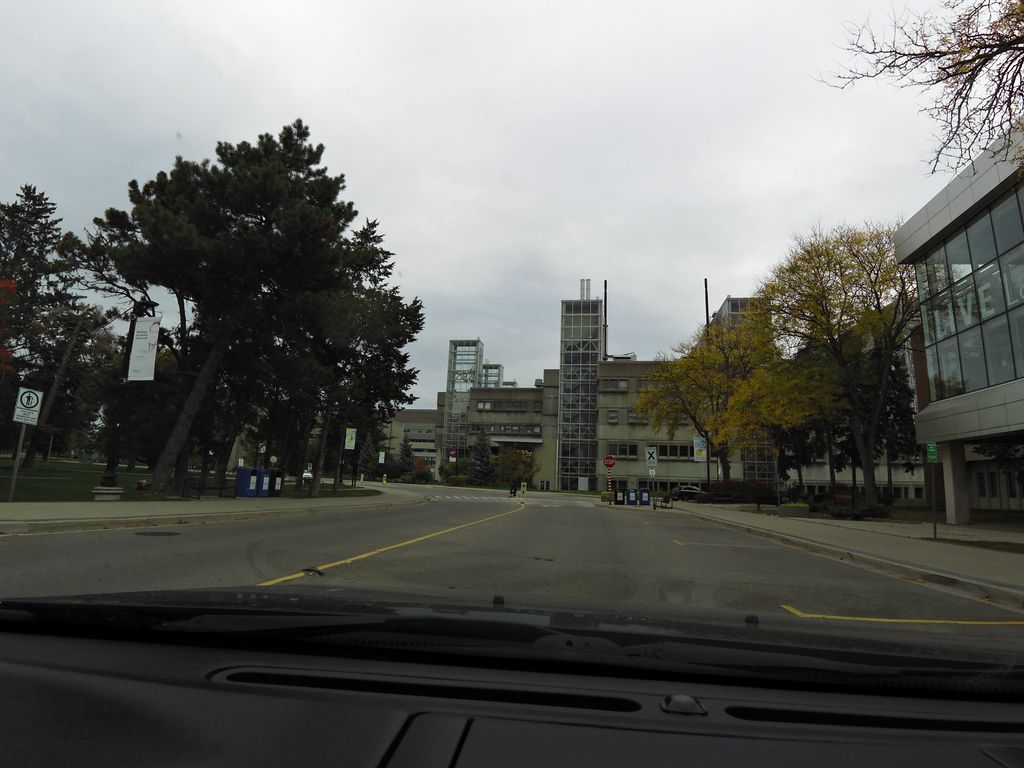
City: hamilton